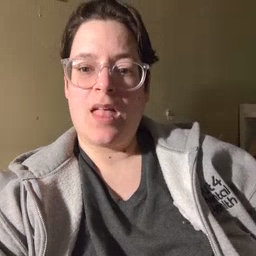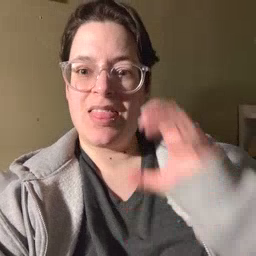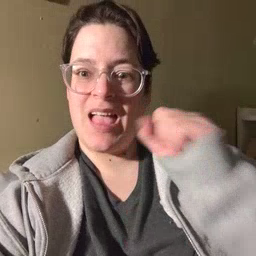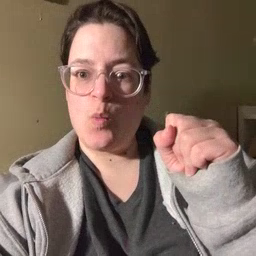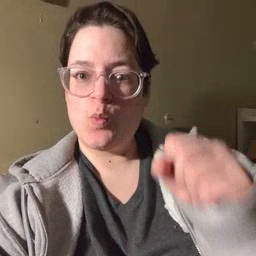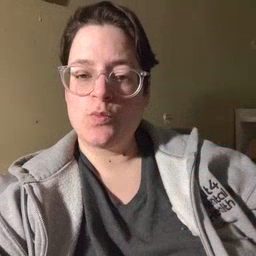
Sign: loud